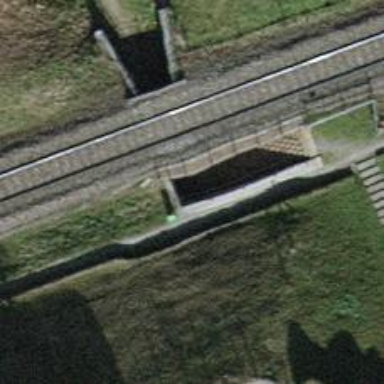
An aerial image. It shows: Footway passing through tunnel.